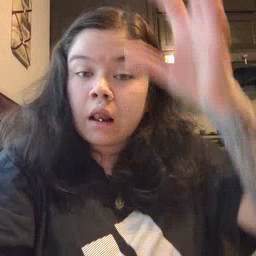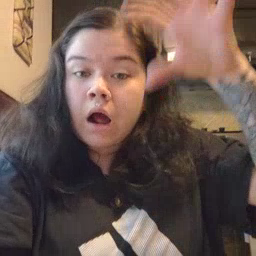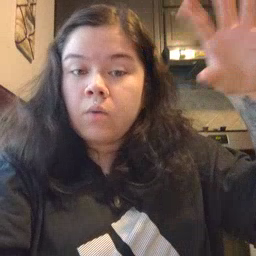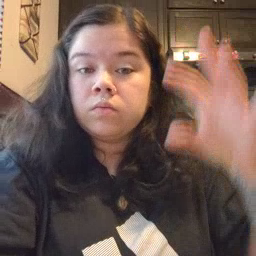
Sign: cloud